【题型】选择题　【知识点】平面几何　【难度】easy
在一个长 4cm，宽 2cm 的长方形中，画一个最大的圆，这个圆的面积是（ ）cm$^2$

\vspace{1em}

\noindent A. 9.42 \hspace{3em} B. 50.24 \hspace{3em} C. 3.14 \hspace{3em} D. 12.56
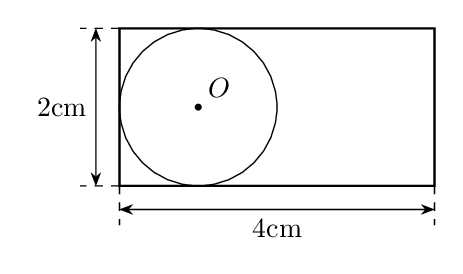
【解答】

\noindent \textbf{【答案】} $\boldsymbol{C}$

\noindent \textbf{【分析】} 先确定这个圆的位置情况，再利用圆的面积公式求解．

\noindent \textbf{【详解】} 解：如图，当画的圆的圆心与长方形的三条边距离相等时，这个圆最大，半径为1，
面积$=\pi\times1^2 = \pi \approx 3.14$，
故选：$\boldsymbol{C}$．

\noindent \textbf{【点睛】} 本题考查了长方形中的最大圆及其面积的问题，解题关键是能画出这个最大圆，并利用圆的面积公式进行求解．